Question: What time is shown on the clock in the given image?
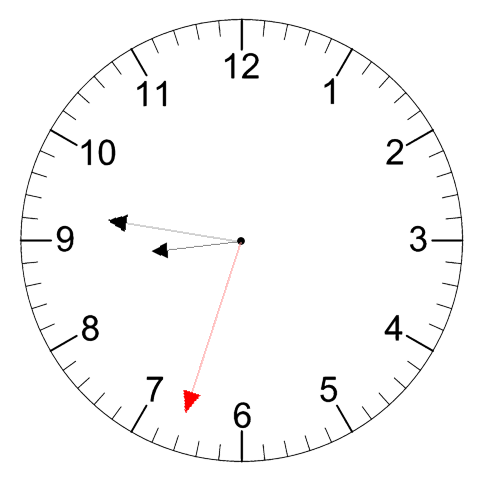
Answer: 08:46:33